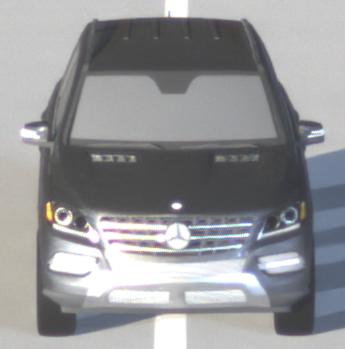
Make: Mercedes-Benz
Model: ML 350
Detailed model: M-Class (166)
Model produced from: 2011/11
Model produced until: 2014/10
Doors: 5
Color: gray
Road condition: dry road
Daytime: night
Contrast: high contrast